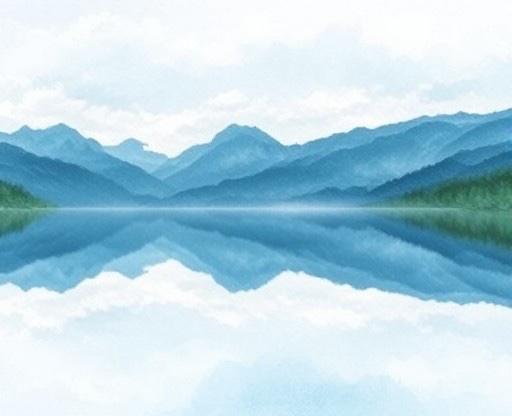
Category: Get Well